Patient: sex F, age 76
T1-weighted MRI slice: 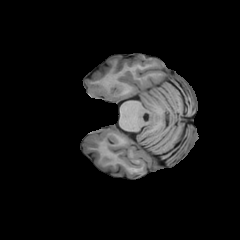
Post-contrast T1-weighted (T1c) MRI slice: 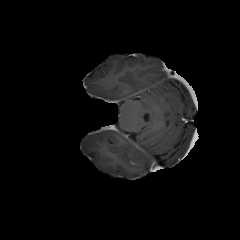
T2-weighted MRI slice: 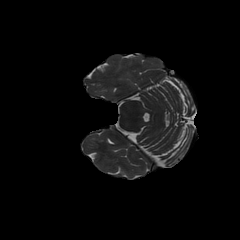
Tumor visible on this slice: no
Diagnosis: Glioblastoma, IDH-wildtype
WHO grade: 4